Question: I'm using eclipse + android SDK.
I'm trying to create a table with data provided by sensors. I get the information correctly, by i'm having problems to make a table to show it in XML dinamically.
This is the sensorinfo.XML:
'''
<?xml version="1.0" encoding="utf-8"?>
<TableLayout xmlns:android="http://schemas.android.com/apk/res/android"
android:layout_width="fill_parent"
android:layout_height="fill_parent"
android:stretchColumns="1"
android:id="@+id/SensorInfoTableLayout">
<TableRow>
<TextView
android:layout_column="1"
android:text="@string/sensor_name_title"
android:padding="3dip" />
<TextView
android:layout_column="2"
android:text="@string/sensor_type_title"
android:padding="3dip" />
<TextView
android:layout_column="3"
android:text="@string/sensor_value_title"
android:padding="3dip" />
<TextView
android:layout_column="4"
android:text="@string/sensor_unit_title"
android:padding="3dip" />
</TableRow>
<View
android:layout_height="4dip"
android:background="#FF909090" />
</TableLayout>
'''
And this is the code of my activity:
'''
@Override
public void onCreate(Bundle savedInstanceState)
{
super.onCreate(savedInstanceState);
getSensorInfo();
setContentView(R.layout.sensorinfo);
setInfoByView();
}
'''
And
'''
private void setInfoByView()
{
/* Find Tablelayout defined in xml */
TableLayout myTableLayout = (TableLayout)findViewById(R.id.SensorInfoTableLayout);
/* Create a new row to be added. */
TableRow myTableRow = new TableRow(this);
myTableRow.setLayoutParams(new LayoutParams(
LayoutParams.WRAP_CONTENT,
LayoutParams.WRAP_CONTENT));
/* Create a Button to be the row-content. */
Button b = new Button(this);
b.setText("Dynamic Button");
b.setLayoutParams(new LayoutParams(
LayoutParams.WRAP_CONTENT,
LayoutParams.WRAP_CONTENT));
myTableRow.setBackgroundColor(5);
/* Add Button to row. */
myTableRow.addView(b);
/* Add row to TableLayout. */
myTableLayout.addView(myTableRow,new TableLayout.LayoutParams(
LayoutParams.WRAP_CONTENT,
LayoutParams.WRAP_CONTENT));
}
'''
THIS IS A TEST, i'm trying to include a button dinamically, if work, i will put the information i get from getSensorInfo();
But my Activity looks like this:

What could I be doing wrong?
All the info i found was <URL>, but the answers didn't help me.
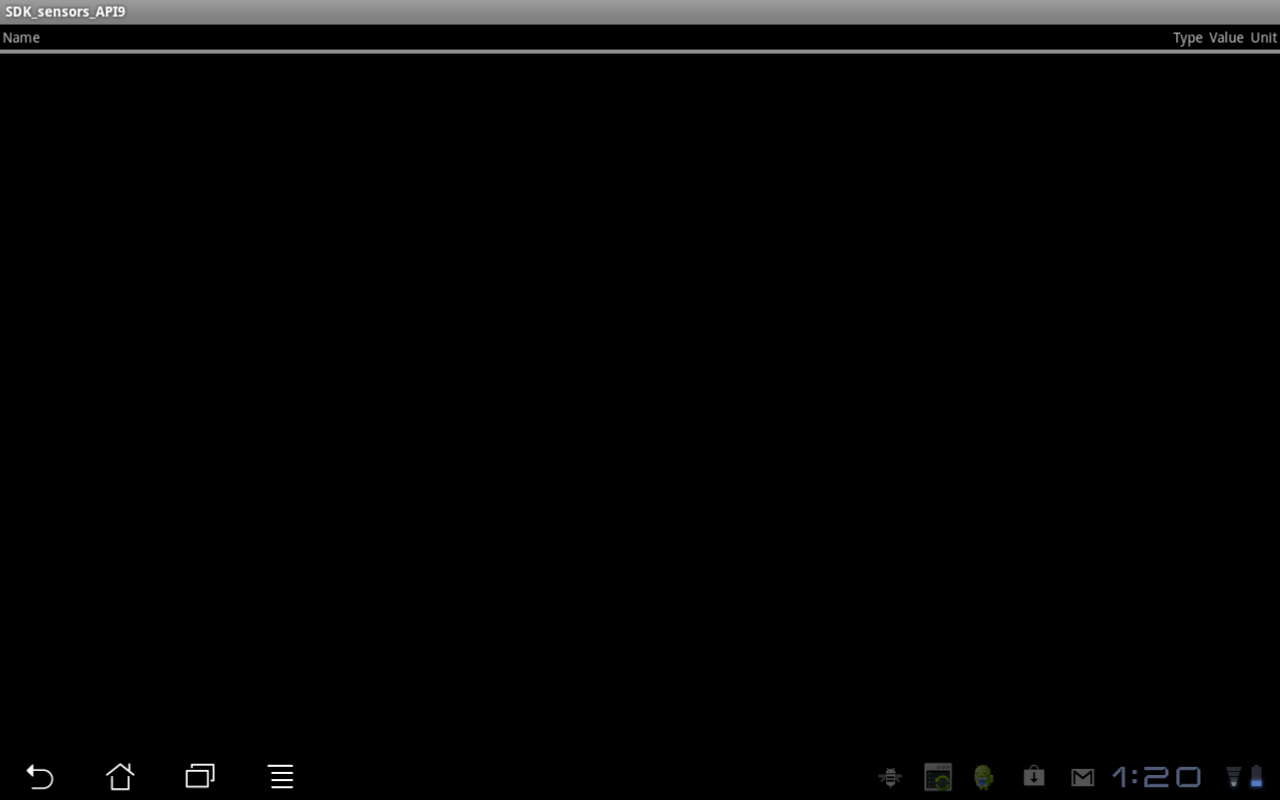
Answer: First of all create one Table Layout in your XML file like this :
'''
<?xml version="1.0" encoding="utf-8"?>
<LinearLayout xmlns:android="http://schemas.android.com/apk/res/android"
android:orientation="vertical"
android:layout_width="fill_parent"
android:layout_height="fill_parent"
android:background="#BFD6E8">
<ScrollView android:id="@+id/image_scroll"
android:layout_width="fill_parent"
android:layout_height="wrap_content">
<TableLayout android:id="@+id/image_table"
android:layout_width="fill_parent"
android:layout_height="wrap_content">
</TableLayout>
</ScrollView>
</LinearLayout>
'''
Then use this code for creating dynamic row inside the Table Layout :
'''
TableLayout image_table=null;
image_table=(TableLayout)findViewById(R.id.image_table);
for(int i=0; i<10; i++){
TableRow tableRow=new TableRow(this);
tableRow.setLayoutParams(new LayoutParams(LayoutParams.FILL_PARENT, LayoutParams.WRAP_CONTENT));
tableRow.setGravity(Gravity.CENTER_HORIZONTAL);
tableRow.setPadding(5, 5, 5, 5);
for(int j=0; j<1; j++){
Button bttn=new Button(this);
bttn.setLayoutParams(new LayoutParams(LayoutParams.FILL_PARENT, LayoutParams.WRAP_CONTENT));
bttn.setText(Hello);
tableRow.addView(image, 200, 200);
}
image_table.addView(tableRow);
}
'''
FINAL (test) SOLUTION:
'''
private void setInfoByView2()
{
TableLayout myTableLayout = null;
TableRow myTableRow = new TableRow(this);
myTableLayout = (TableLayout)findViewById(R.id.SensorInfoTableLayout);
myTableRow.setLayoutParams(new LayoutParams(LayoutParams.FILL_PARENT, LayoutParams.WRAP_CONTENT));
//myTableRow.setGravity(Gravity.CENTER_HORIZONTAL);
myTableRow.setPadding(5, 5, 5, 5);
Button bttn = new Button(this);
bttn.setLayoutParams(new LayoutParams(LayoutParams.FILL_PARENT, LayoutParams.WRAP_CONTENT));
bttn.setText("Hello");
myTableRow.addView(bttn, 200, 200);
myTableLayout.addView(myTableRow);
}
'''
And the button is visible now.